Field crop: maize
Growth stage: 1
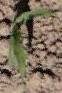
Species: maize